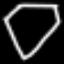
Label: diamond